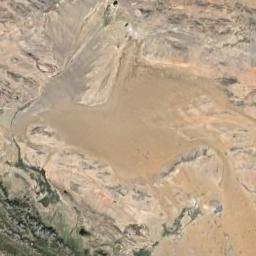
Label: desert